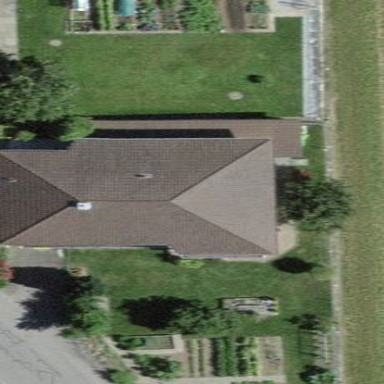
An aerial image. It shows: Simple house.